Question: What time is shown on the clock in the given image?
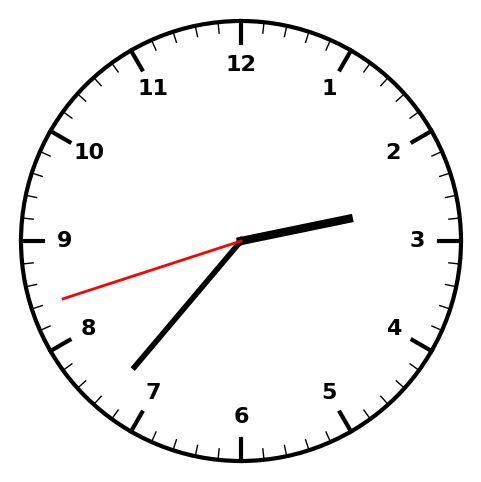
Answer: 02:36:42